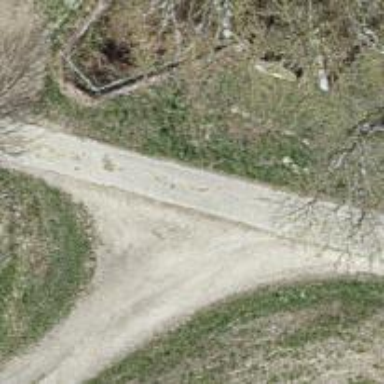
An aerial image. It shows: Well-maintained track road of grade 1.